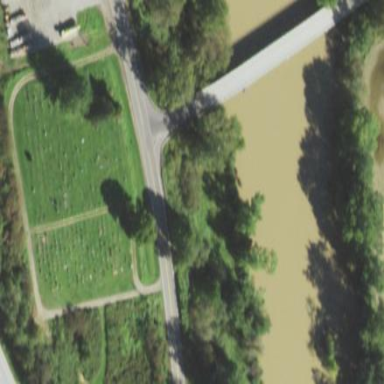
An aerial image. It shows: Cemetery.